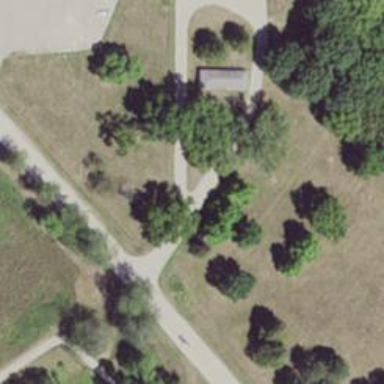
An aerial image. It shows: Park featuring Disc Golf course.